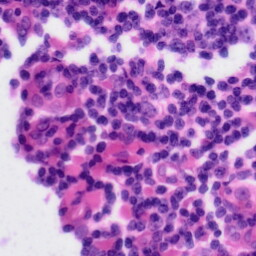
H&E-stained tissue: Tonsil